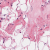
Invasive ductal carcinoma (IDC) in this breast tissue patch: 0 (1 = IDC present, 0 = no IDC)